Question: What time?
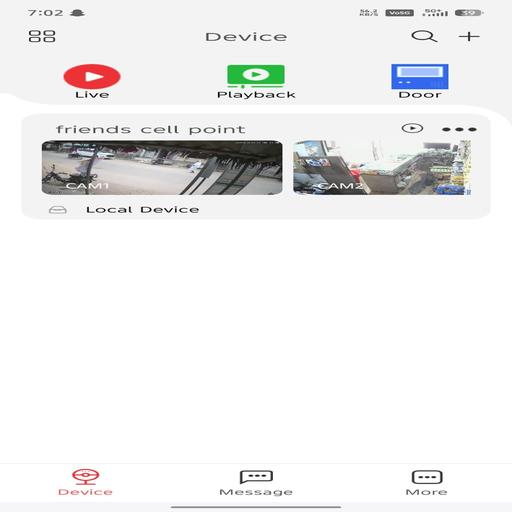
Answer: 07:02:00